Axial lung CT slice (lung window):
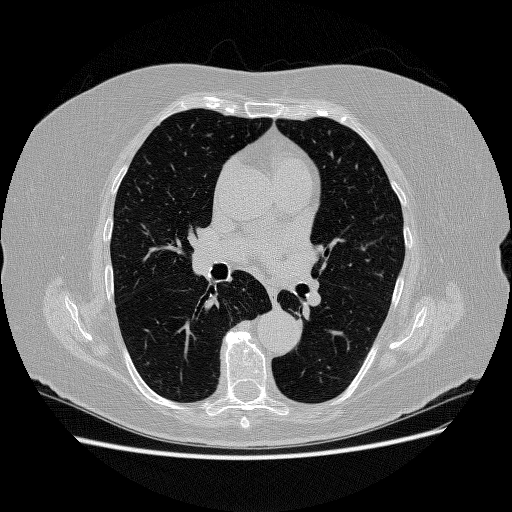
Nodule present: no